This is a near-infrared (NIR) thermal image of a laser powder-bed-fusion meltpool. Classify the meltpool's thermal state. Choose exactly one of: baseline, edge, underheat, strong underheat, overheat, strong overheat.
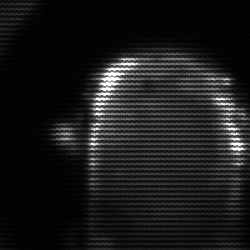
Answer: baseline